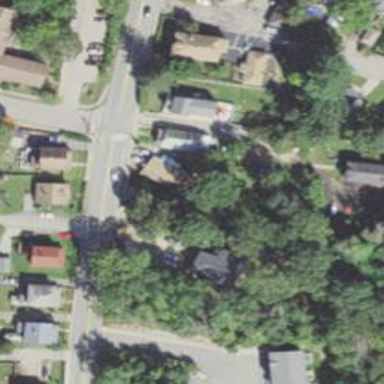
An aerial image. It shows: Residential driveway designated as service road.